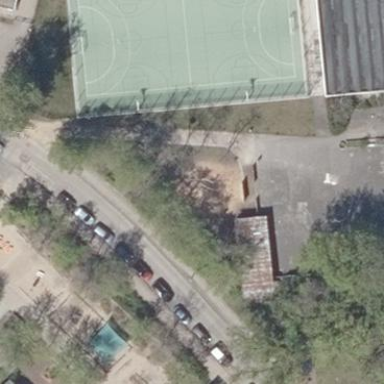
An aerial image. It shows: Woodchips pitch for athletics.